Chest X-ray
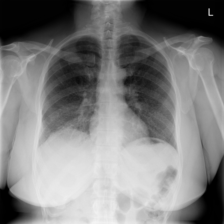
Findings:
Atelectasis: negative
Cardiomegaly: negative
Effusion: negative
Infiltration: negative
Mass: negative
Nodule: negative
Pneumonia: negative
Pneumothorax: negative
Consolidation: negative
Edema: negative
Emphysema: negative
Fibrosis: negative
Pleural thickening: negative
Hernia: negative